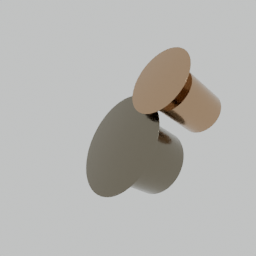
Label: furniture